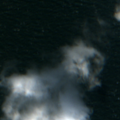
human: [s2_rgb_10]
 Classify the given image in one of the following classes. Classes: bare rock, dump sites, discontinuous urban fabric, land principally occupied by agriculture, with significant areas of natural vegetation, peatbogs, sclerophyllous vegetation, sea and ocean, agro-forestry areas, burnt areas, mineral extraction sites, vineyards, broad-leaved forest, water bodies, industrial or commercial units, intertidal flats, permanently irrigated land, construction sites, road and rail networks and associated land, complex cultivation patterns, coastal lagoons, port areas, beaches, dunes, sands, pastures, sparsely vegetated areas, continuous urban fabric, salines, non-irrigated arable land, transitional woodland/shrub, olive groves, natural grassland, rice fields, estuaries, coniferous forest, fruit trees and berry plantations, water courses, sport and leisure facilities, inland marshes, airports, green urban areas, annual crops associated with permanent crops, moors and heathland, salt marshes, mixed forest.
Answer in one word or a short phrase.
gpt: sea and ocean